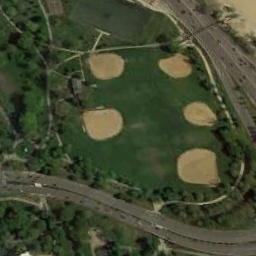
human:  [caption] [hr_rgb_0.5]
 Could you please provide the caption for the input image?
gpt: Five baseball diamonds of different sizes surrounded by some trees and some freeways beside .

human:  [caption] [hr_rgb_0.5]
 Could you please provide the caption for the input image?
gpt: There are five baseball diamonds in the middle of grass with a road passed by .

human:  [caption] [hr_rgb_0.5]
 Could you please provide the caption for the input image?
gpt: There is a lot of vegetation near the baseball field .

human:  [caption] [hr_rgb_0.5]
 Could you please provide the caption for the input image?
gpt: There are five baseball diamonds in the grass surrounded by the houses and roads and forests .

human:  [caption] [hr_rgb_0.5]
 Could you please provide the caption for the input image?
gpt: A few roads are next to five baseball diamonds .